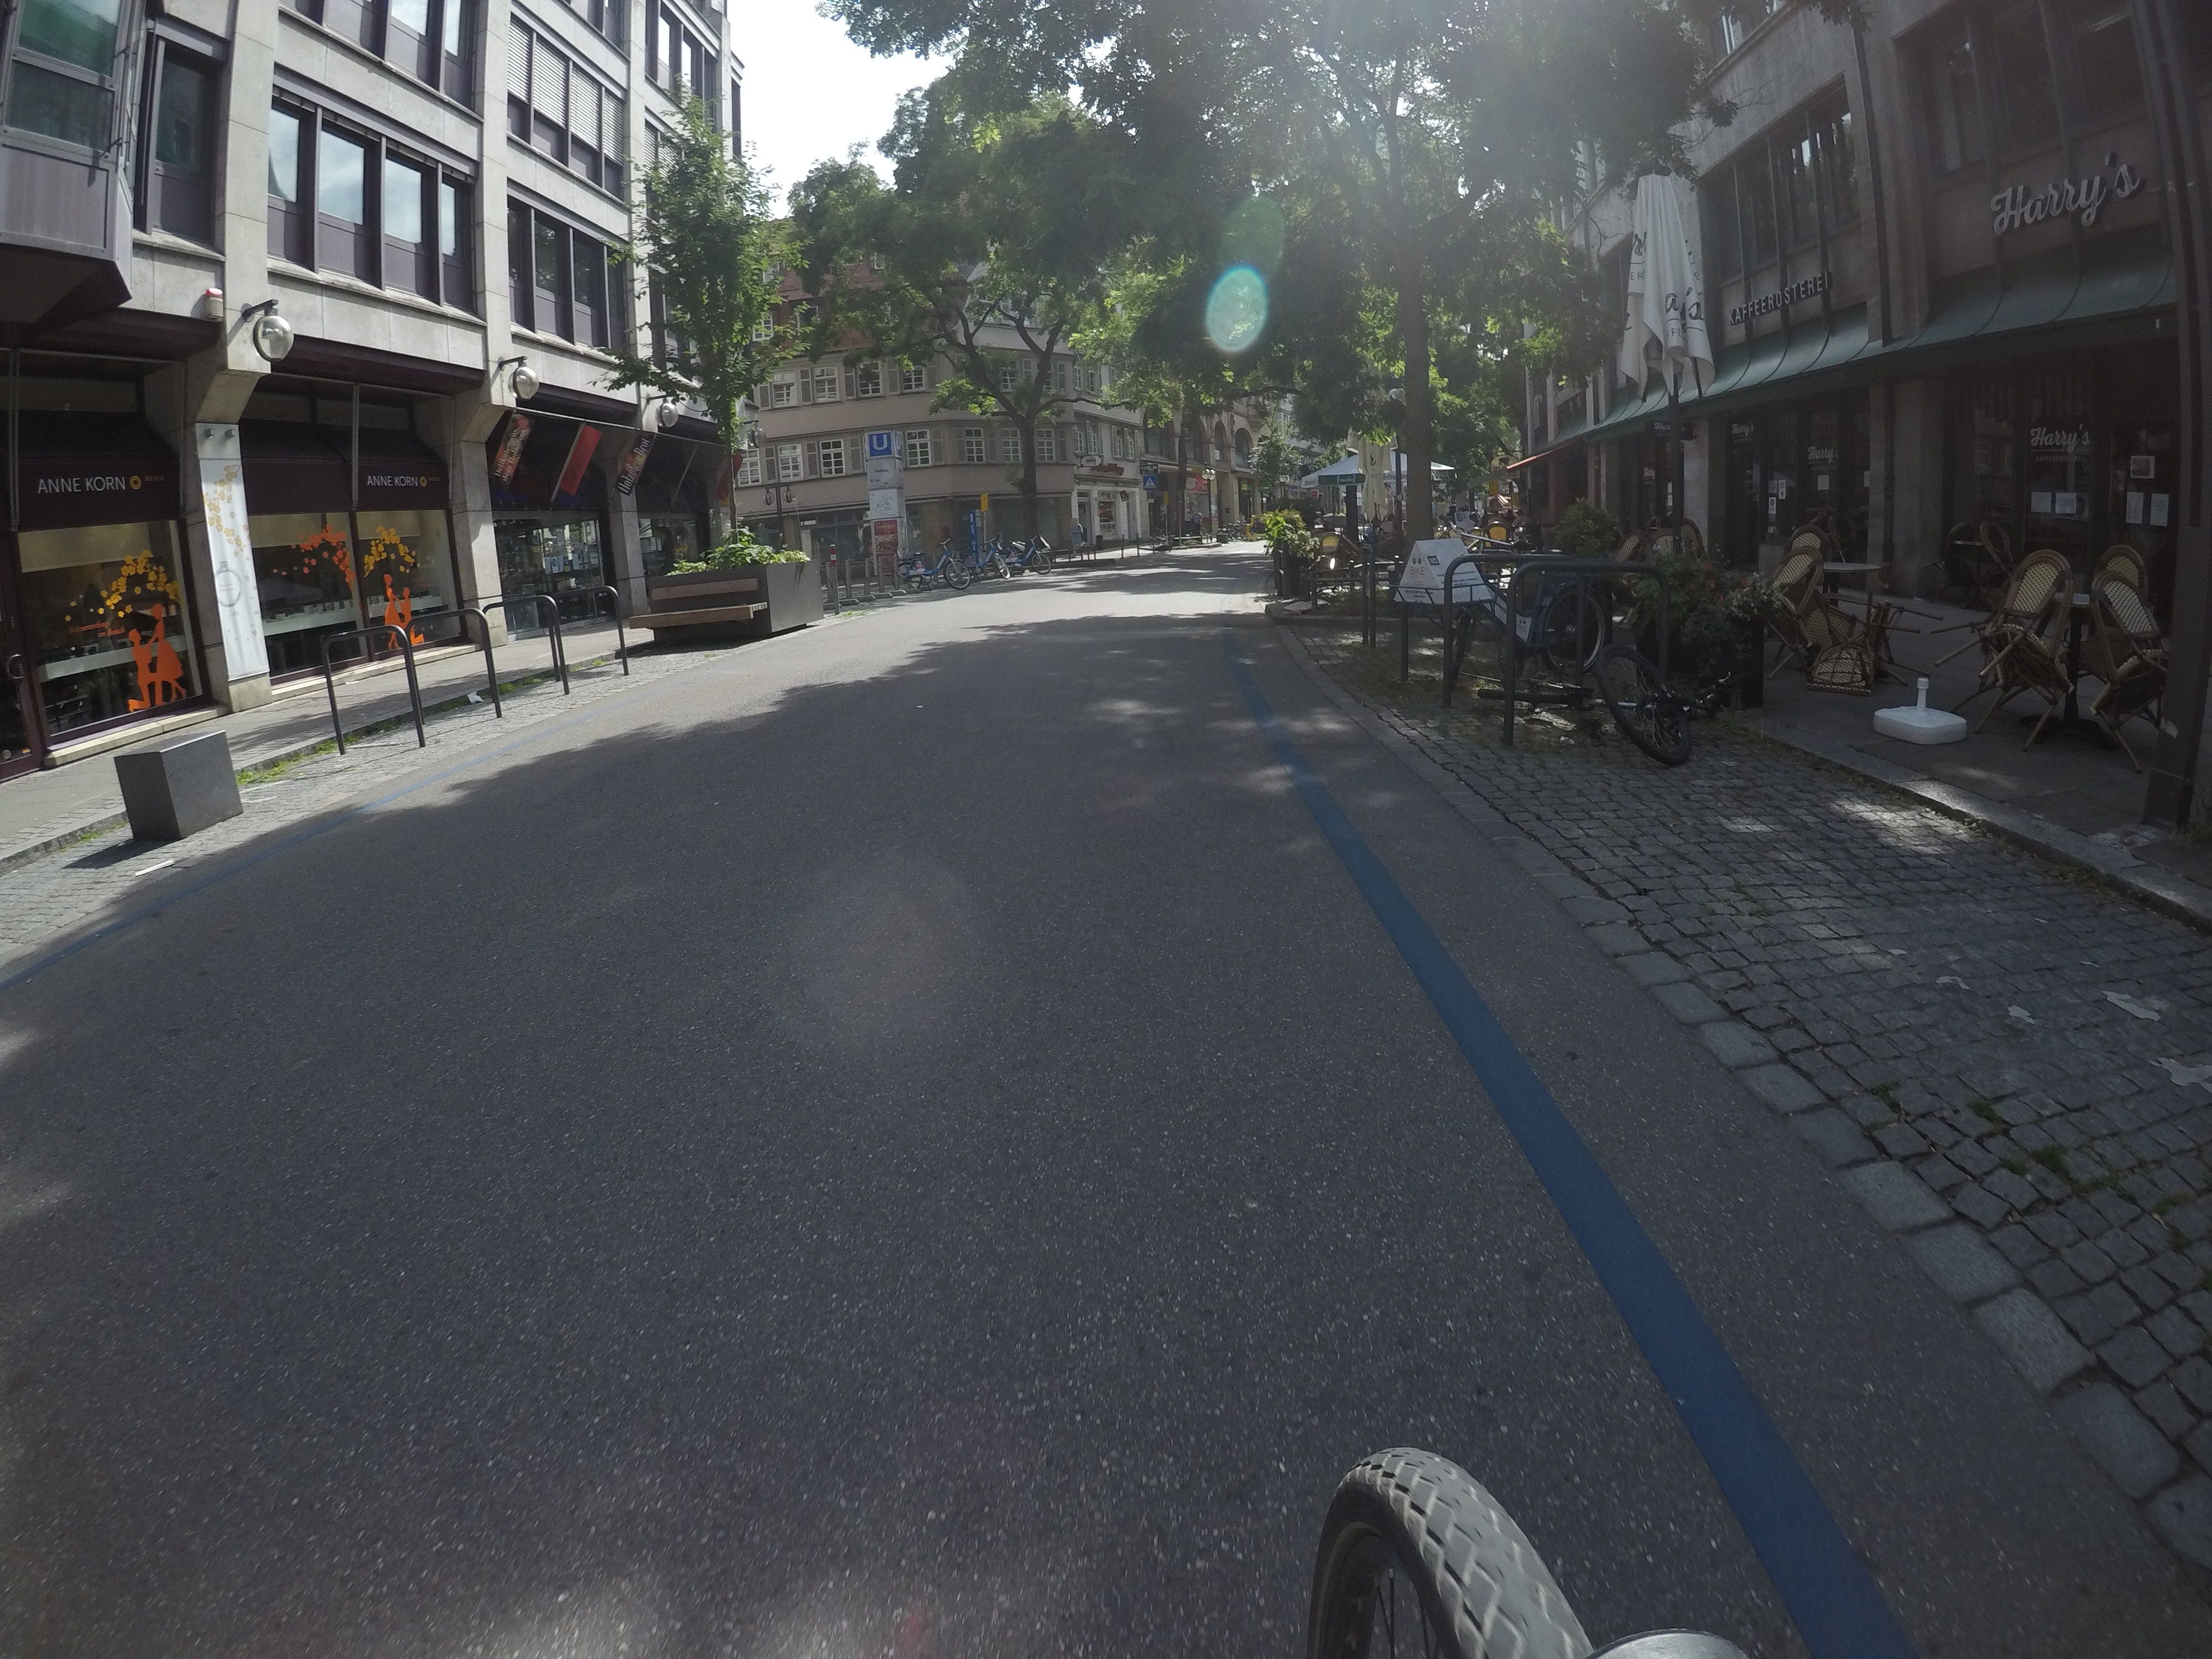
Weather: clear
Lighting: day
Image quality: good
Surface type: driving surface
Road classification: footway, path, steps
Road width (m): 6
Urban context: urban centre
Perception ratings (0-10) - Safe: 6.82, Lively: 9.1, Beautiful: 8.34, Boring: 1.99, Depressing: 1.72, Wealthy: 4.31